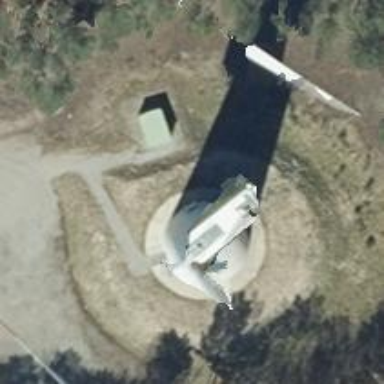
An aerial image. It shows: Wind generator powered by wind. The generator type is horizontal axis and it uses wind turbines.